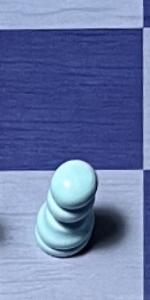
Label: Pawn_White